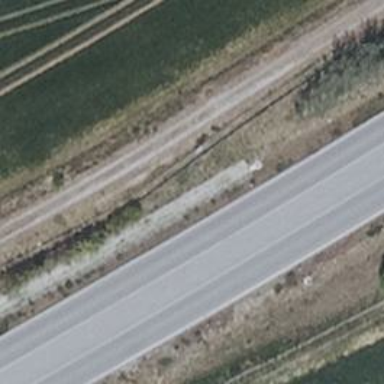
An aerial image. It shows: Asphalt motorroad with trunk classification.